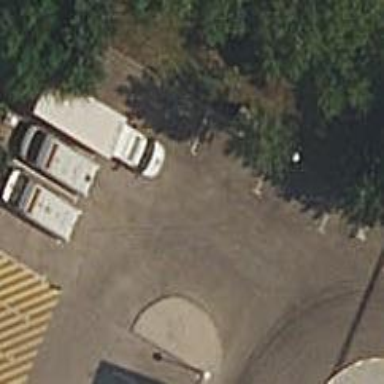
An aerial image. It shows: Asphalt parking aisle designated as service road.